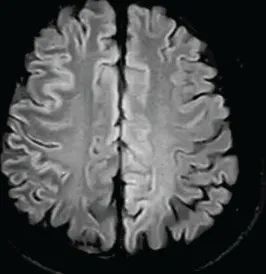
(B) Abnormal enhancement of the pia mater in the right frontal lobe.
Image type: radiology (mri)